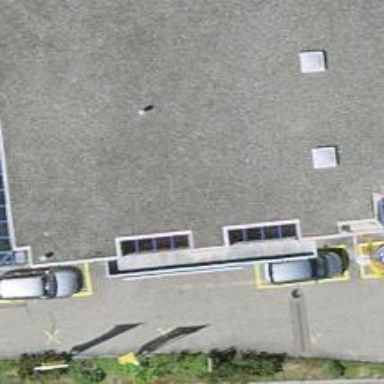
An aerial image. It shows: Fuel station.